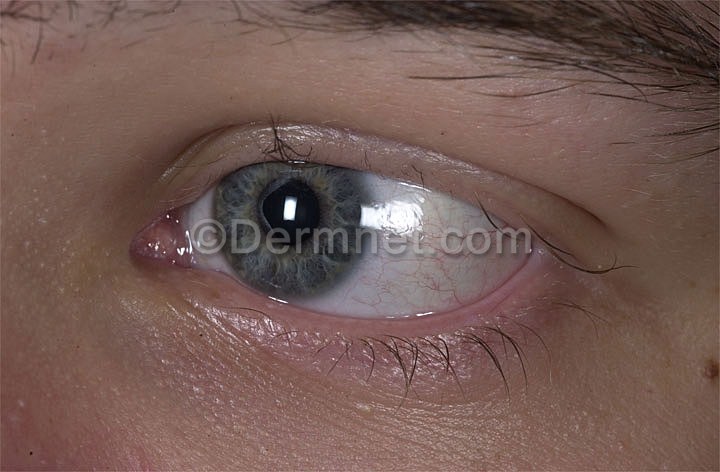
Disease: Nail Fungus and other Nail Disease